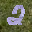
Label: 2